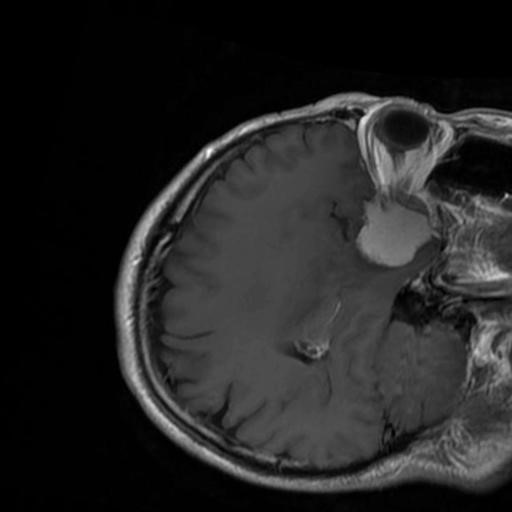
Label: brain_menin